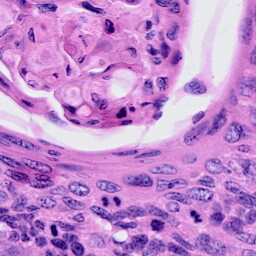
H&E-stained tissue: Cervix